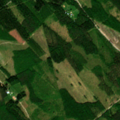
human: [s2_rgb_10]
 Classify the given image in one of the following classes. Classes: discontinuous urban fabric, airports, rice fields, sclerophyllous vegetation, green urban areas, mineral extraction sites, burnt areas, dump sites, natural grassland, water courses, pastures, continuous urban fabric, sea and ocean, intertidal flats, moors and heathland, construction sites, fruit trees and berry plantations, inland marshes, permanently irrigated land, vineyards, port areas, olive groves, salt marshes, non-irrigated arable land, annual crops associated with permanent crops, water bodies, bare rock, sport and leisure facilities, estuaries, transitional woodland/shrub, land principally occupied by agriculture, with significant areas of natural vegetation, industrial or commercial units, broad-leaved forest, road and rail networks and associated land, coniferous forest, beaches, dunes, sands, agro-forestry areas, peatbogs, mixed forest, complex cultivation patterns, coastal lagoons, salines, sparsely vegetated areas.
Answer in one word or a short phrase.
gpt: coniferous forest, mixed forest, transitional woodland/shrub